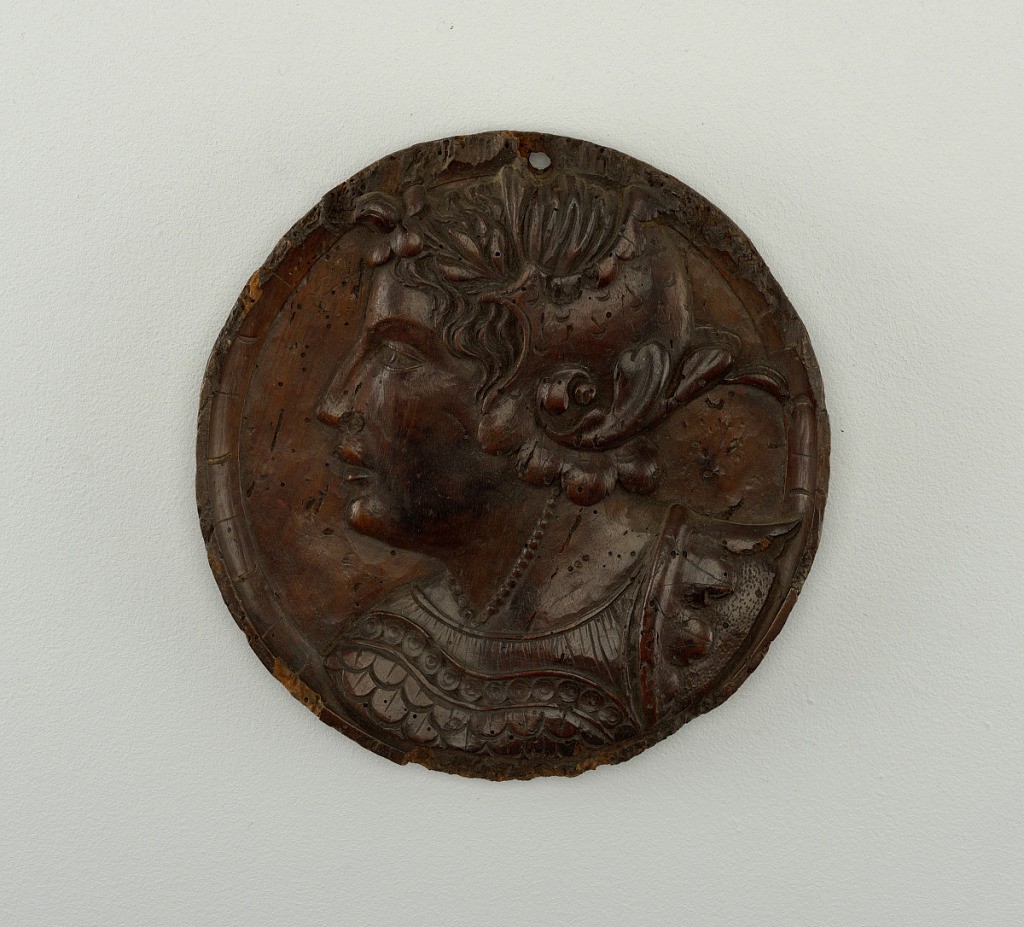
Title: Roundel
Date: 1530–50
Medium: walnut, carved
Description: Carved with a woman's head, looking towards the left, with conventionalized helmet-like cap.